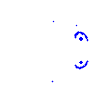
Particle: kaon